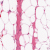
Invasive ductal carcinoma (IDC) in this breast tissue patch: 0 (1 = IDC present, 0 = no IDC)